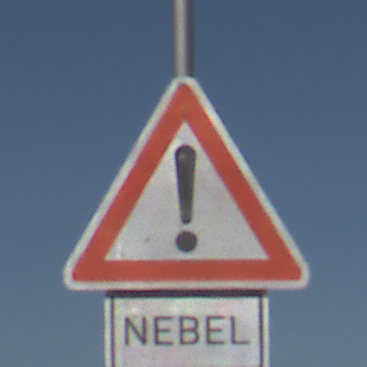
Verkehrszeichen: Gefahrenstelle
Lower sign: HinweiseAufGefahrenDurchVerbaleAngabe10
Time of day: MorningAfternoon
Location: Outdoor (Nature)
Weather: Clear
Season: NotSpecified
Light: Natural